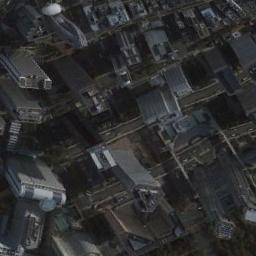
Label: commercial_area